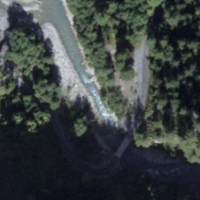
EUNIS habitat code: 43
Species observed at this site:
Adenostyles alliariae
Cicerbita alpina
Dactylorhiza maculata
Neottia cordata
Silene dioica
Astrantia major
Saxifraga cuneifolia
Alnus alnobetula